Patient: sex F, age 36
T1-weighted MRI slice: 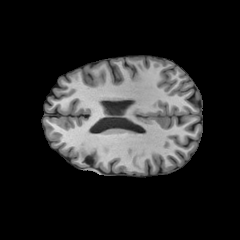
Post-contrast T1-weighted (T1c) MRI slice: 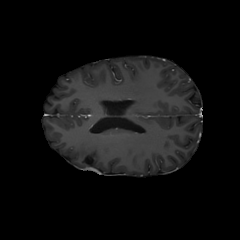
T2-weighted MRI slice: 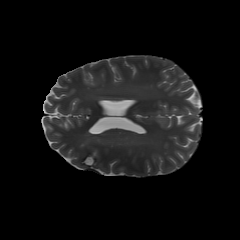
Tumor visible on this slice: yes
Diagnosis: Astrocytoma, IDH-mutant
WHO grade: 2